Interaction volume radius: 5 \u00c5
Interaction volume height: 15 \u00c5
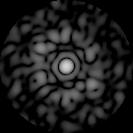
Disorder parameter: 0.7393